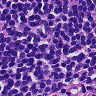
Metastatic tissue present: no